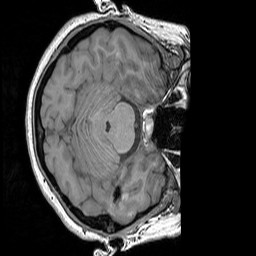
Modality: T1w
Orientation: axial
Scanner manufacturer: siemens
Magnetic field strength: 3 T
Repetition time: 1.83 s
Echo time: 0.00303 s